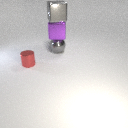
small red metal cylinder in front of large gray metal sphere